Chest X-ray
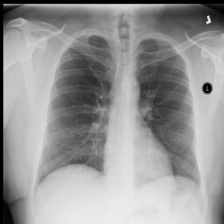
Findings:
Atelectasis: negative
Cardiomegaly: negative
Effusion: negative
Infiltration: negative
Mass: negative
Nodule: negative
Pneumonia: negative
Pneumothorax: negative
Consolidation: negative
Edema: negative
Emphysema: negative
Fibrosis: negative
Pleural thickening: negative
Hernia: negative